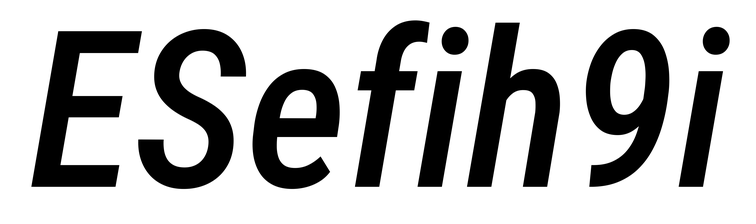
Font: Roboto-Italic_Condensed_Medium_Italic